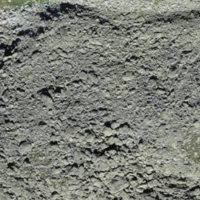
EUNIS habitat code: 48
Species observed at this site:
Arnica montana